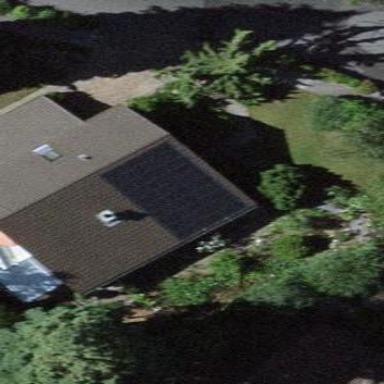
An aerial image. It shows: Solar power generator.